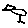
Label: bird